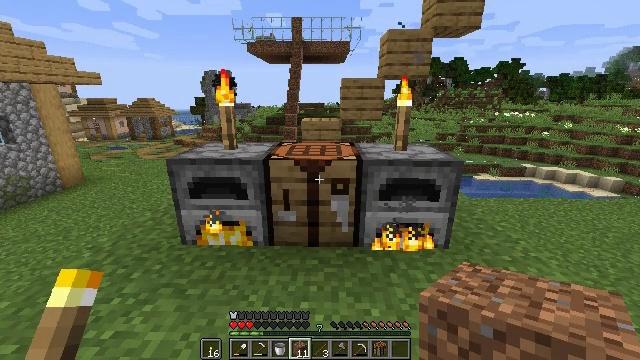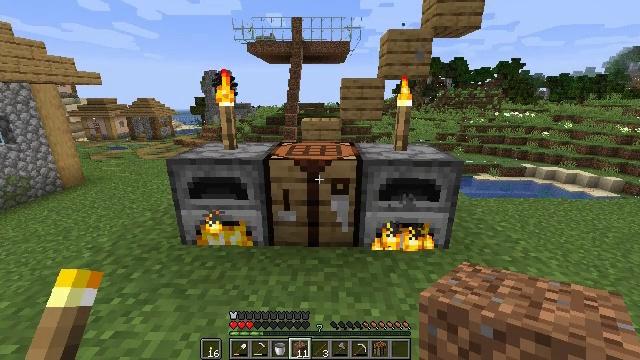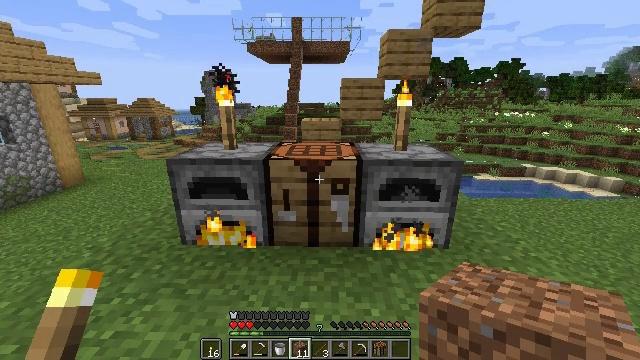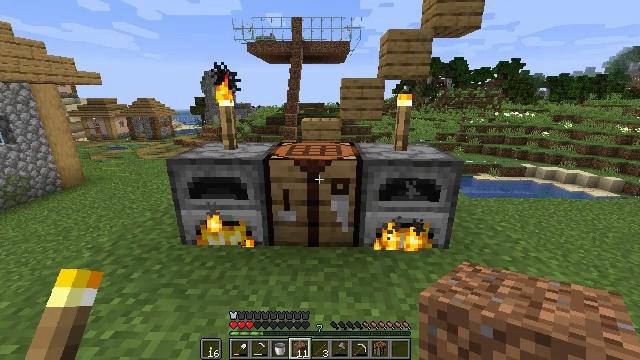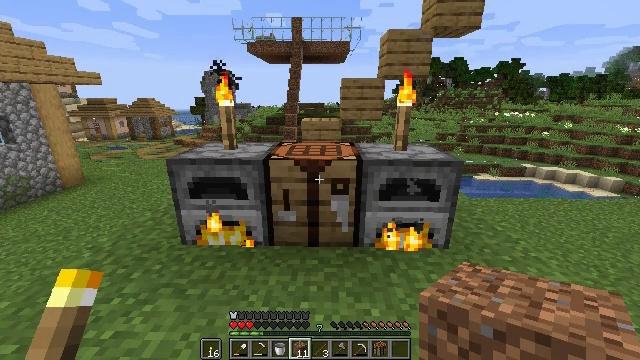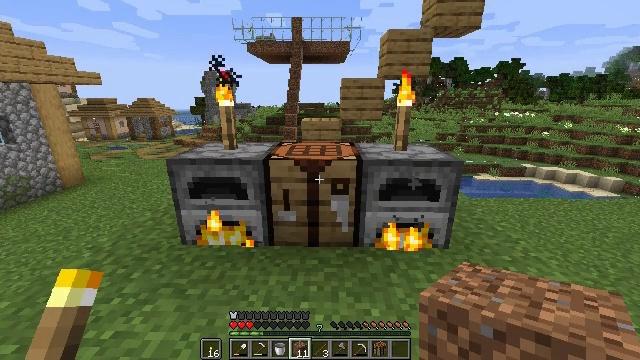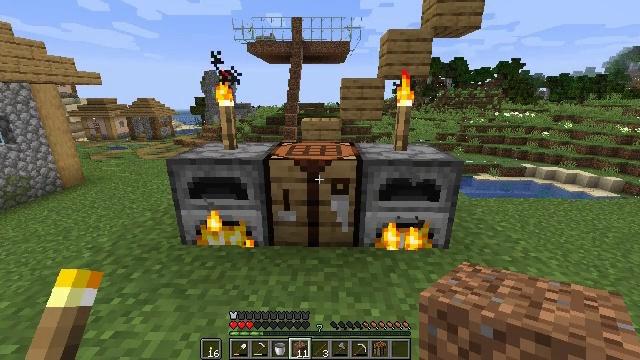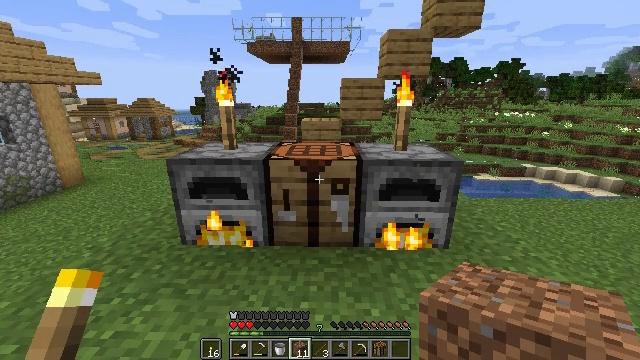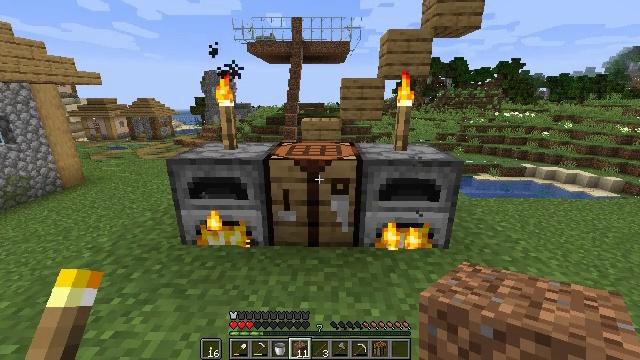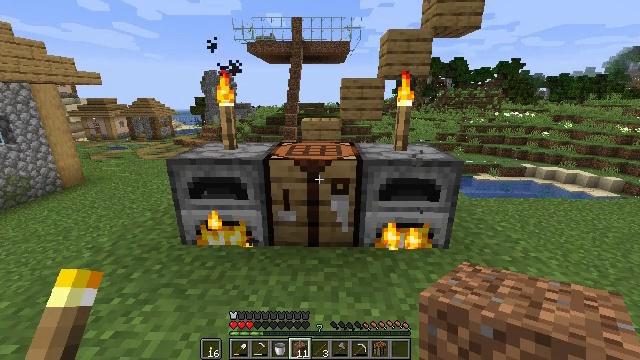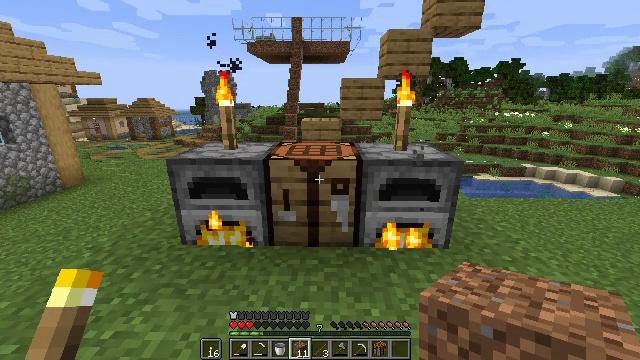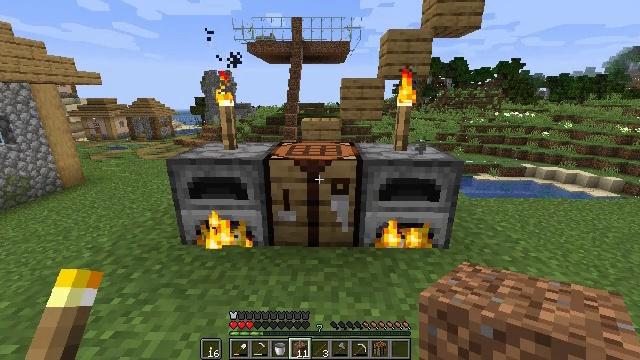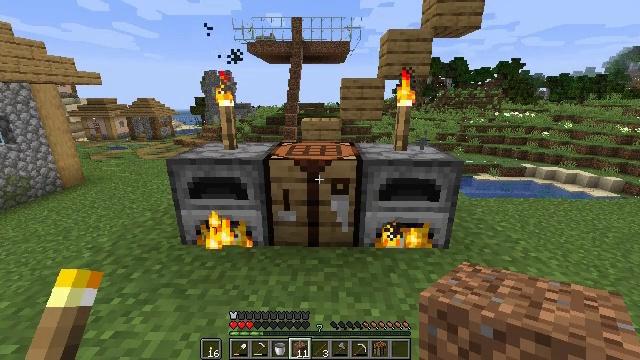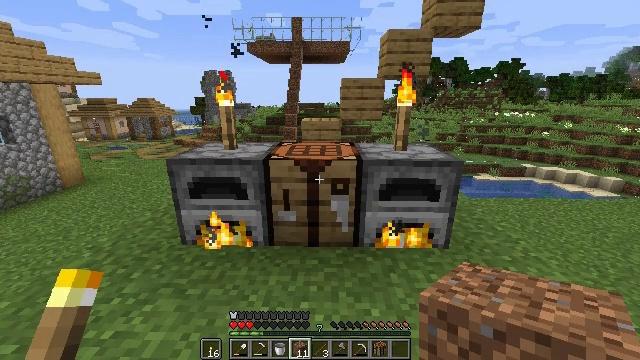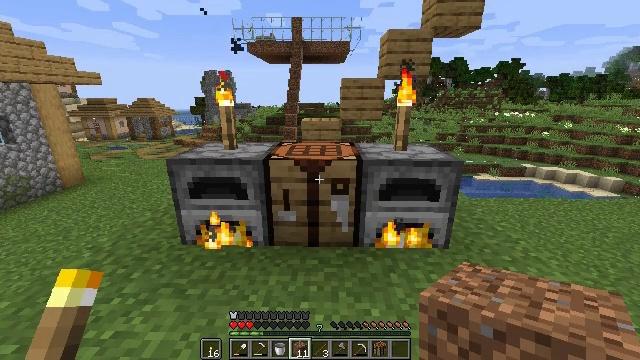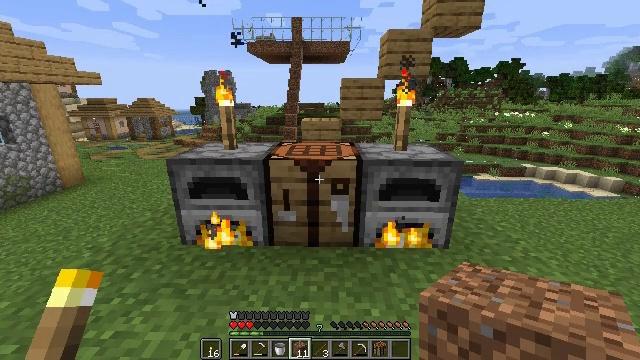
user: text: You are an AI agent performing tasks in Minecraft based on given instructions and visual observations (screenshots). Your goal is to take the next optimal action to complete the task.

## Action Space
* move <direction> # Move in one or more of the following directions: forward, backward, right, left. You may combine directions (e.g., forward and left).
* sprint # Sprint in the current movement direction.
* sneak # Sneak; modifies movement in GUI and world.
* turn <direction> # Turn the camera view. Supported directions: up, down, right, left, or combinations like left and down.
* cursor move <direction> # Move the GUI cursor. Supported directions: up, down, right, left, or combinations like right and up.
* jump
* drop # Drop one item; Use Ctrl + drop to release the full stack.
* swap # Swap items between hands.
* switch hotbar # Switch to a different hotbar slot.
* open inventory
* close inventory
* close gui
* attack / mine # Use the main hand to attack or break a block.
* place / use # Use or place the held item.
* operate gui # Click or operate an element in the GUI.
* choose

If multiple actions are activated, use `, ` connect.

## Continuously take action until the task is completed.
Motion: motion action
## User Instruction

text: craft item air
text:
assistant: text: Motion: no_op
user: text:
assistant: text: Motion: no_op
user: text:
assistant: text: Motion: no_op
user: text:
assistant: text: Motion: no_op
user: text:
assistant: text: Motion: no_op
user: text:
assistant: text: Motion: no_op
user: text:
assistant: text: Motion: no_op
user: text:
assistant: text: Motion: no_op
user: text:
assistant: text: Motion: no_op
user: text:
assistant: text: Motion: no_op
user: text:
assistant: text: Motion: no_op
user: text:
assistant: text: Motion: no_op
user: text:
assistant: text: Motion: no_op
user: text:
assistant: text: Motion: no_op
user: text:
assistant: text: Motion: no_op
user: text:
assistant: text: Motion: no_op
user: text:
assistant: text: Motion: no_op
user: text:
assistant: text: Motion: no_op
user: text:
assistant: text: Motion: no_op
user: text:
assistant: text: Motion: no_op
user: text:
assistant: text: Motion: no_op
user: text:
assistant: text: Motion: no_op
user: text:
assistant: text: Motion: no_op
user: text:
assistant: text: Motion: no_op
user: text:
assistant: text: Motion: no_op
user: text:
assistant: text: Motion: no_op
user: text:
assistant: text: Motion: no_op
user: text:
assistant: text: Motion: no_op
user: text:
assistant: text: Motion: no_op
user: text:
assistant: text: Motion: no_op